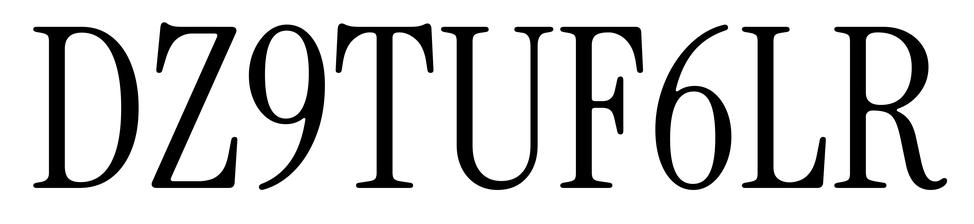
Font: InstrumentSerif-Regular